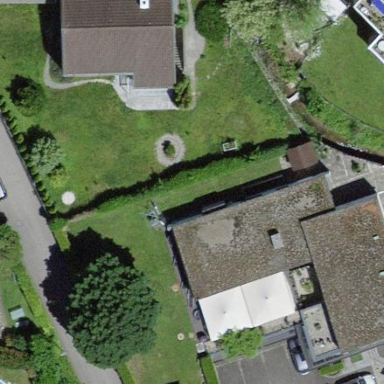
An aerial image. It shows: Flat-roofed bungalow.